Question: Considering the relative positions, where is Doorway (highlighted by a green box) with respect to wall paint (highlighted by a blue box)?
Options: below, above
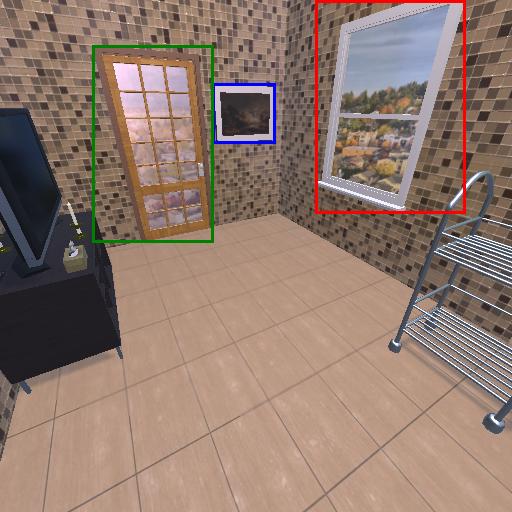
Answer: below